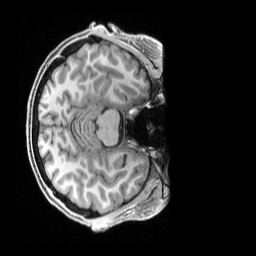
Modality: T1w
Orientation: axial
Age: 24
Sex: male
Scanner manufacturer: siemens
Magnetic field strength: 3 T
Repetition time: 2.5 s
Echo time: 0.00296 s